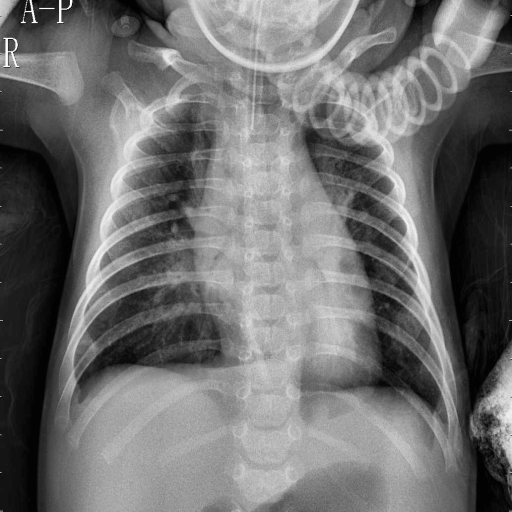
Finding: PNEUMONIA